Question: In my application I call an API to get the contents of the file as a String and use the TextArea UIWidget to display the file content to the user.
I want the user to be able to select the text in the text area in order to be able to copy and paste the contents of the file. When I hover over the TextArea in GWT, text selection is not being enabled. The getCursorPos function in the TextArea seems to be useful when modifying the textarea but not for selections
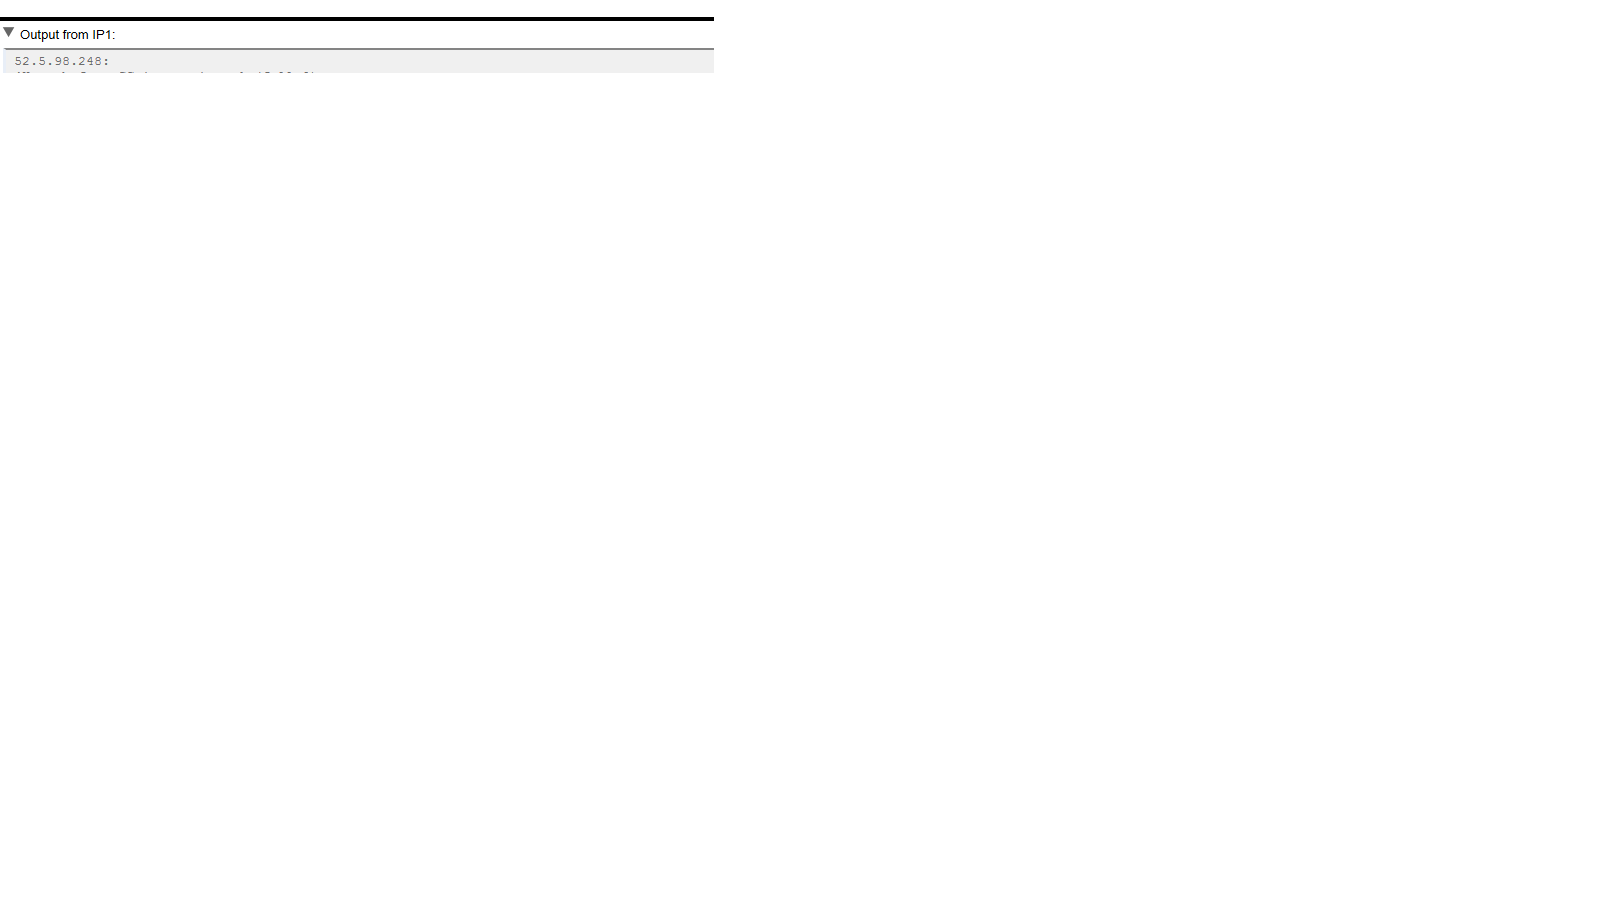
Answer: Text selection is enabled in TextArea by default. You either disabled it somewhere 'setEnabled(false)', or you put another widget (panel) on top of your TextArea which prevents users from typing in or selecting a text.